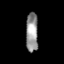
Tissue: skin
Cell type: Epithelial cells
Senescence score: 0.2728
Nuclear area (px): 460
Mean DAPI intensity: 149.589